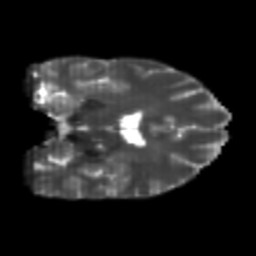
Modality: T2w
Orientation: coronal
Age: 21
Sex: male
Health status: healthy
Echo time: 0.074 s